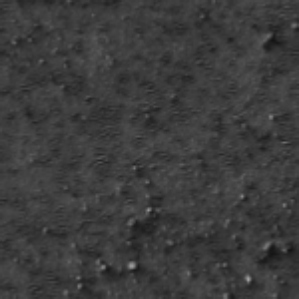
Label: frost